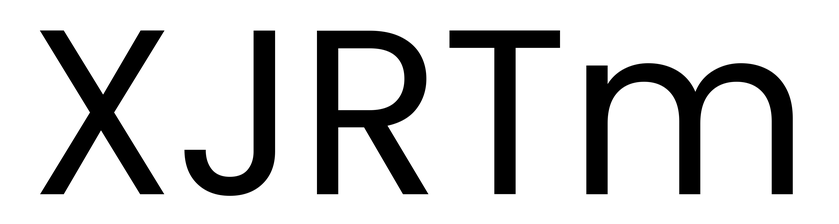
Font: Poppins-Regular